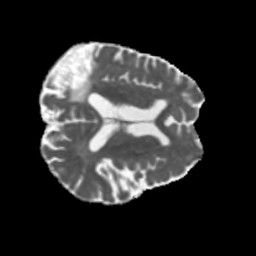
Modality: MD
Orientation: axial
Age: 68
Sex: male
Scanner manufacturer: siemens
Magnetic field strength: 3 T
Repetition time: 5.47 s
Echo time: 0.0854 s